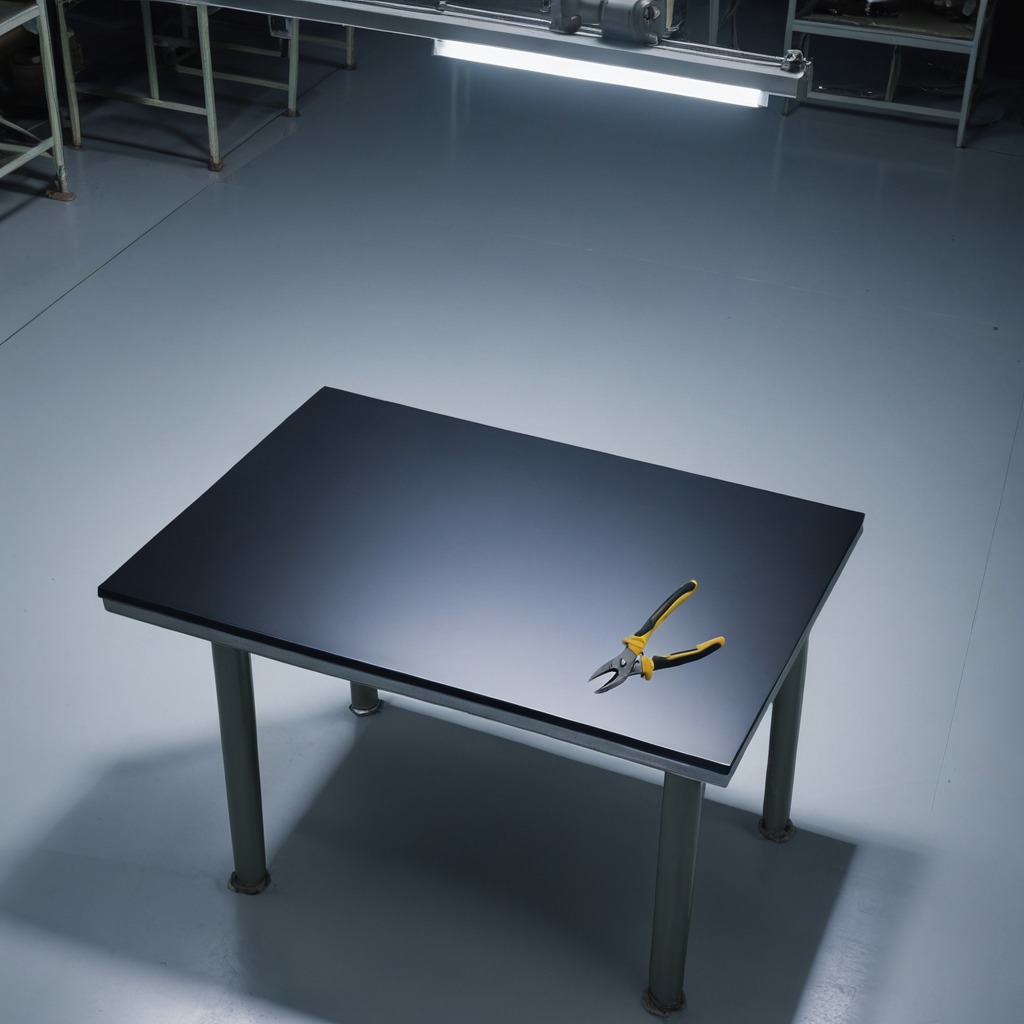
A plier is lying on a tabletop in the evening.